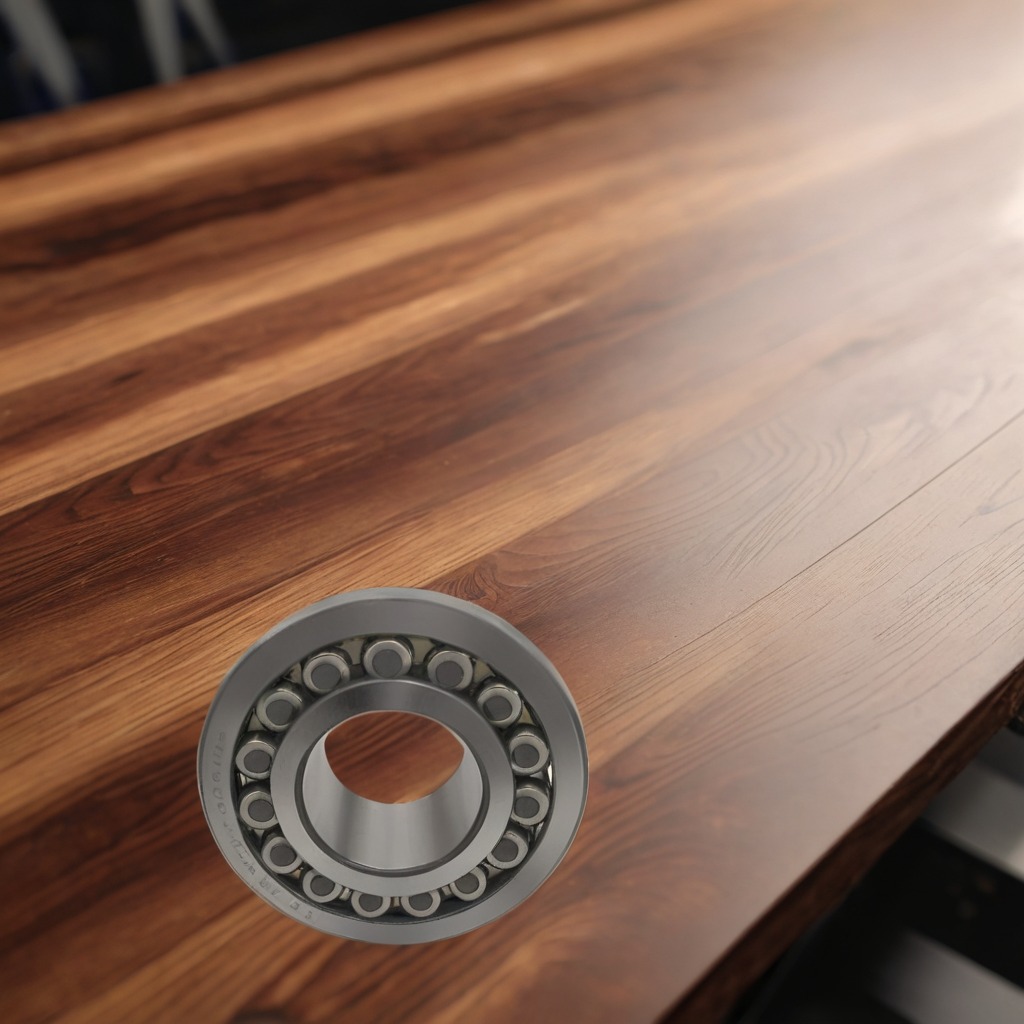
A metal ball bearing is lying on the wooden table in a carpentry studio.